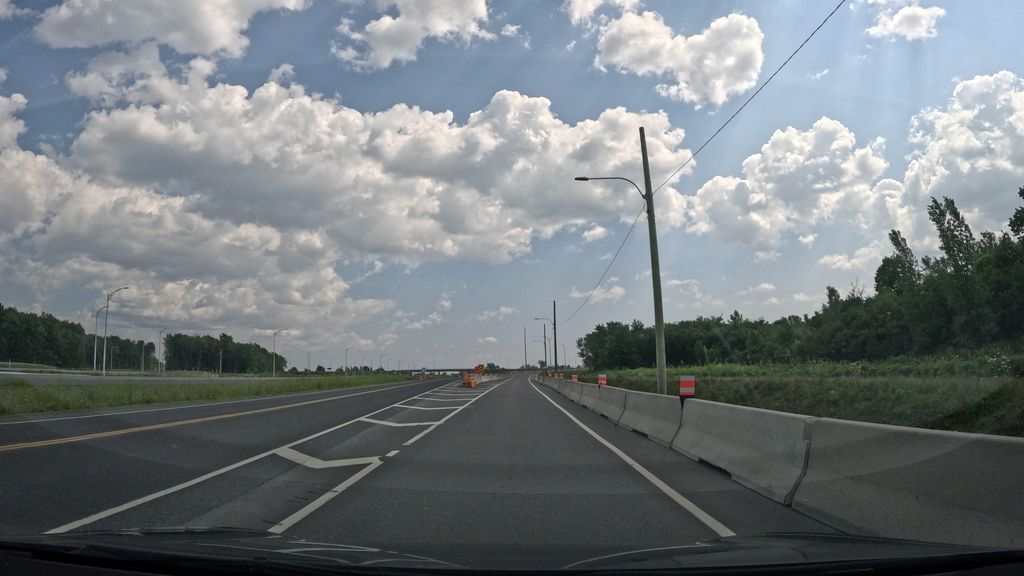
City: montreal